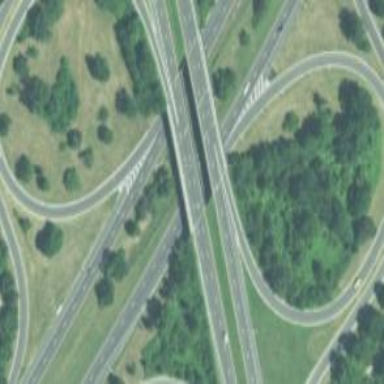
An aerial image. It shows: Motorway junction.